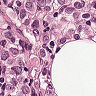
Metastatic tissue present: yes